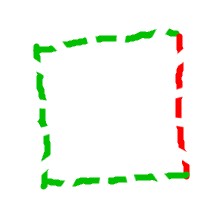
Shape: square